Question: I'm trying to develop an android application, but I'm having some problems with the GUI design. The following part of screenshot is my problem (red and blue lines were generated by Android debug options).

This is the code:
'''
<RelativeLayout
android:layout_width="match_parent"
android:layout_height="wrap_content"
android:layout_alignLeft="@+id/caption"
android:layout_below="@+id/caption" >
<ImageButton
android:id="@+id/button_edit"
android:layout_width="wrap_content"
android:layout_height="wrap_content"
android:layout_centerVertical="true"
android:layout_alignParentRight="true"
android:src="@drawable/content_edit"
style="?android:attr/borderlessButtonStyle" />
<TextView
android:id="@+id/myText"
android:layout_width="wrap_content"
android:layout_height="wrap_content"
android:layout_alignParentLeft="true"
android:layout_centerVertical="true"
android:text="@string/num_placeholder"
android:textAppearance="?android:attr/textAppearanceLarge" />
</RelativeLayout>
'''
As you can see, the TextView myText overlaps the ImageButton button_edit.
A simple solution would be to use a LinearLayout instead of a RelativeLayout. The problem is that:
1. I need the edit button on the right
2. I need the text to fill the rest of the layout (at the left of edit button obviously)
I also tried to set myText's layout_width to 'fill_parent', but it fill the entire rest of the screen at the left of the edit button.
would be myText to increase its height (becoming a two-lines TextView) instead of overlapping 'button_edit'
Can anyone help me? Thanks
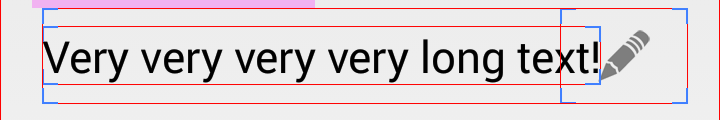
Answer: use layout_toLeftOf in TextView layout
like this:
'''
<RelativeLayout
android:layout_width="match_parent"
android:layout_height="wrap_content"
android:layout_alignLeft="@+id/caption"
android:layout_below="@+id/caption" >
<ImageButton
android:id="@+id/button_edit"
android:layout_width="wrap_content"
android:layout_height="wrap_content"
android:layout_centerVertical="true"
android:layout_alignParentRight="true"
android:src="@drawable/content_edit"
style="?android:attr/borderlessButtonStyle" />
<TextView
android:id="@+id/myText"
android:layout_width="wrap_content"
android:layout_height="wrap_content"
android:layout_alignParentLeft="true"
android:layout_centerVertical="true"
android:text="@string/num_placeholder"
android:textAppearance="?android:attr/textAppearanceLarge"
android:layout_toLeftOf="@+id/button_edit" />
'''